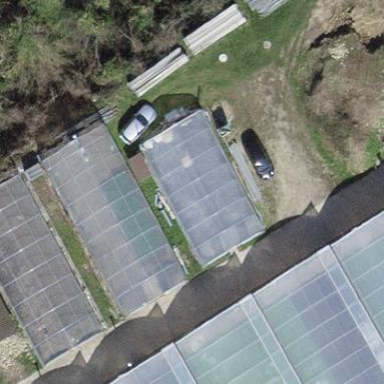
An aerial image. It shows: Greenhouse.